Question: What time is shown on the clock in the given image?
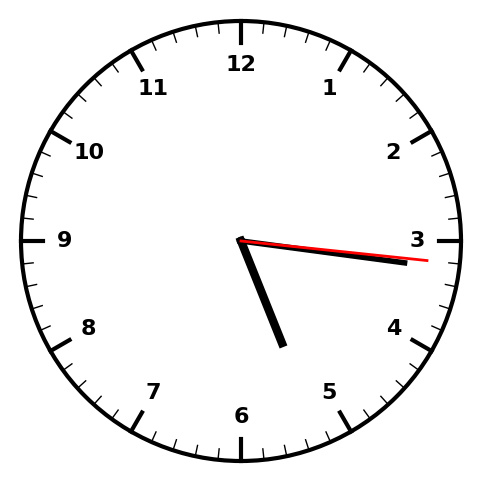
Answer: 05:16:16